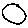
Label: circle